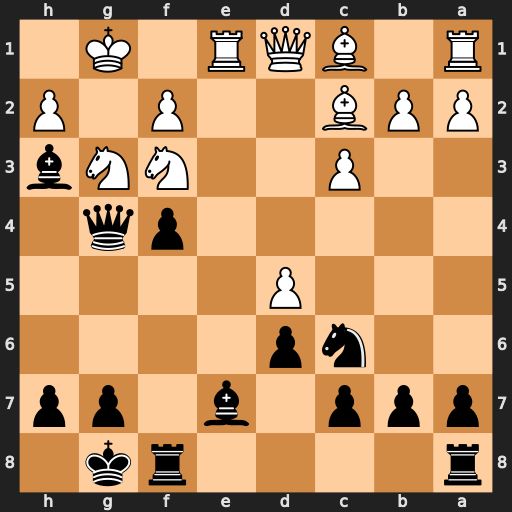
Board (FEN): r4rk1/ppp1b1pp/2np4/3P4/5pq1/2P2NNb/PPB2P1P/R1BQR1K1
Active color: b
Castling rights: -
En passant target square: -
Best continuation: fxg3 hxg3 Rxf3